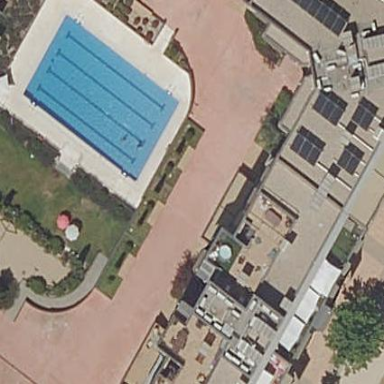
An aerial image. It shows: Swimming pool area designated for leisure and sport.